Question: Ok, so the problem goes as follows. i have a simple zend framework 2 app with a module router, controllers and views, i can view a table from a page, select to either add edit or delete an item from said table. as far as ADD and EDIT goes, the code works like a charm, now, when i want to DELETE something, it just outputs the following:
'''
Zend\View\Renderer\PhpRenderer::render: Unable to render template "system/system/delete"; resolver could not resolve to a file
'''
which makes absolutely NO SENSE as the file IS present on the folder, and avery other view URL that i visit using my browser works OK all views (ADD, EDIT, and INDEX) works OK, no problem at all, how can the program be telling me that a file, that is clearly present, just sitting there next to the other files i have been using so far "DOES NOT EXIST".
This is my folder estructure:

As you can see All view are in the same folder, all the other views that i call from url do open and work correctly. so why does this one not work ?.
My controller has the following delete action:
'''
public function deleteAction()
{
$id = (int) $this->params()->fromRoute('id', 0);
if (!$id) {
return $this->redirect()->toRoute('system');
}
$request = $this->getRequest();
if ($request->isPost()) {
$del = $request->getPost('del', 'No');
if ($del == 'Yes') {
$id = (int) $request->getPost('id');
$this->getUserTable()->deleteUser($id);
}
// Redirect to list of System
return $this->redirect()->toRoute('system');
}
return array(
'id' => $id,
'system' => $this->getUserTable()->getUser($id)
);
}
'''
And this is the code for the delete view:
'''
<?php
$title = 'Delete user';
$this->headTitle($title);
?>
<h1><?php echo $this->escapeHtml($title); ?></h1>
<div>
<p>Are you sure that you want to delete </p>
<p> Username: '<?php echo $this->escapeHtml($system->username); ?>'
First name: '<?php echo $this->escapeHtml($system->fisrt_name); ?>'?
</p>
</div>
<?php
$url = $this->url('system', array(
'action' => 'delete',
'id' => $this->id,
));
?>
<form action="<?php echo $url; ?>" method="post">
<div>
<input type="hidden" name="id" value="<?php echo (int) $system->id; ?>" />
<input type="submit" name="del" value="Yes" />
<input type="submit" name="del" value="No" />
</div>
</form>
'''
I keep looking at the code but i'm just helpless, i cant see to find any problem with it or why is this happening, which is making me feel realy mad, so i call upon your "l33t haxxor" coding knowledge to solve this one out.
Thanks in advance.
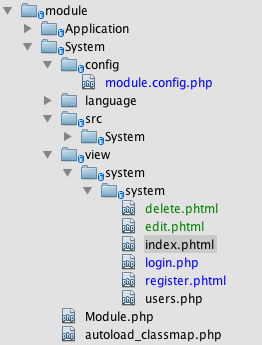
Answer: Well, i just found the error this is, quite funny actually, the problem, after just giving up all hope, was discovered after i said "well, im just gonna on the very least commit what i have 'till now to my svn repo" just to be greeted by an error from the SVN that read "invalid character '0x0a' on file delete.phtml" so apparently the reason why zend was not able to render the view was because in the file name, this mysterious character was added some how (i think this one corresponds to line break or something of the sort did not actually check). so, yay for svn ?.
So thanks for all your comments and sorry for wasting your time :/.